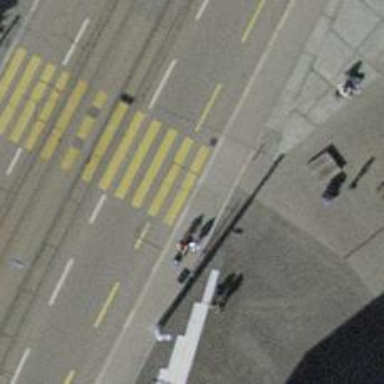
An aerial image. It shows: Kerb serving as barrier.